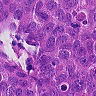
Metastatic tissue present: yes